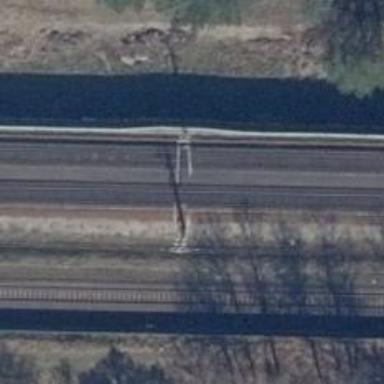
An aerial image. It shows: Railway milestone with catenary mast.